Question: <URL>' is used to wait for an arbitrary number of milliseconds.
What's the difference in the following two snippets
'''
// snippet-1
cy.wait(10*1000);
// other code
'''
'''
// snippet - 2
cy.wait(10*1000).then(()=>{
// other code
})
'''
I tried to run the following code to test how it is working and i got the output mentioned in the below image.
'''
cy.wait(10 * 1000).then(() =>
cy.log("This is inside wait()" + new Date().toLocaleTimeString())
);
cy.log("This is after wait()" + new Date().toLocaleTimeString());
'''
These are the log results:

From the above image, it looks like we should add our code inside '.then' because that will be executed after 'cy.wait' . I also have seen people writing their test cases just like 'snippet-1'
Which one is correct and which one we should use?
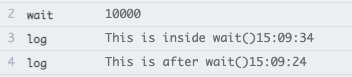
Answer: If you want a better log, use a custom command to make a version that defers evaluating the value.
By providing a callback, the 'new Date().toLocaleTimeString()' expression evaluates when you expect it to.
'''
Cypress.Commands.add('logLazy', (thingToLog) => {
if (typeof thingToLog === 'function') {
cy.log(thingToLog())
} else {
cy.log(thingToLog)
}
})
cy.wait(3_000).then(() =>
cy.log("This is inside wait()" + new Date().toLocaleTimeString())
);
cy.log("This is after wait()" + new Date().toLocaleTimeString());
cy.wait(3_000).then(() =>
cy.logLazy("This is LAZY LOG inside wait()" + new Date().toLocaleTimeString())
);
cy.logLazy(() => "This is LAZY LOG after wait()" + new Date().toLocaleTimeString());
'''
<URL>